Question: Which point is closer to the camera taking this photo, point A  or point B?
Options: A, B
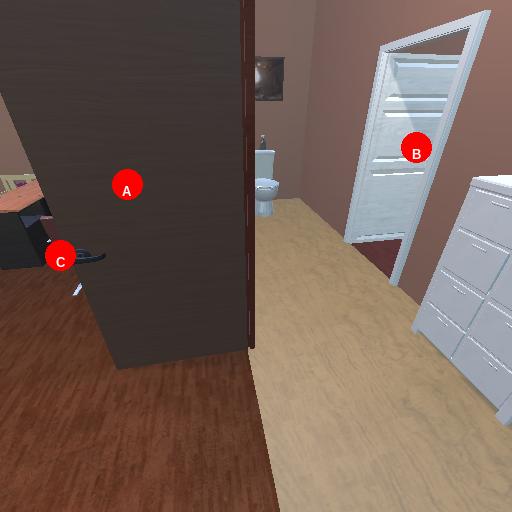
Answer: A